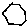
Label: hexagon